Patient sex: M
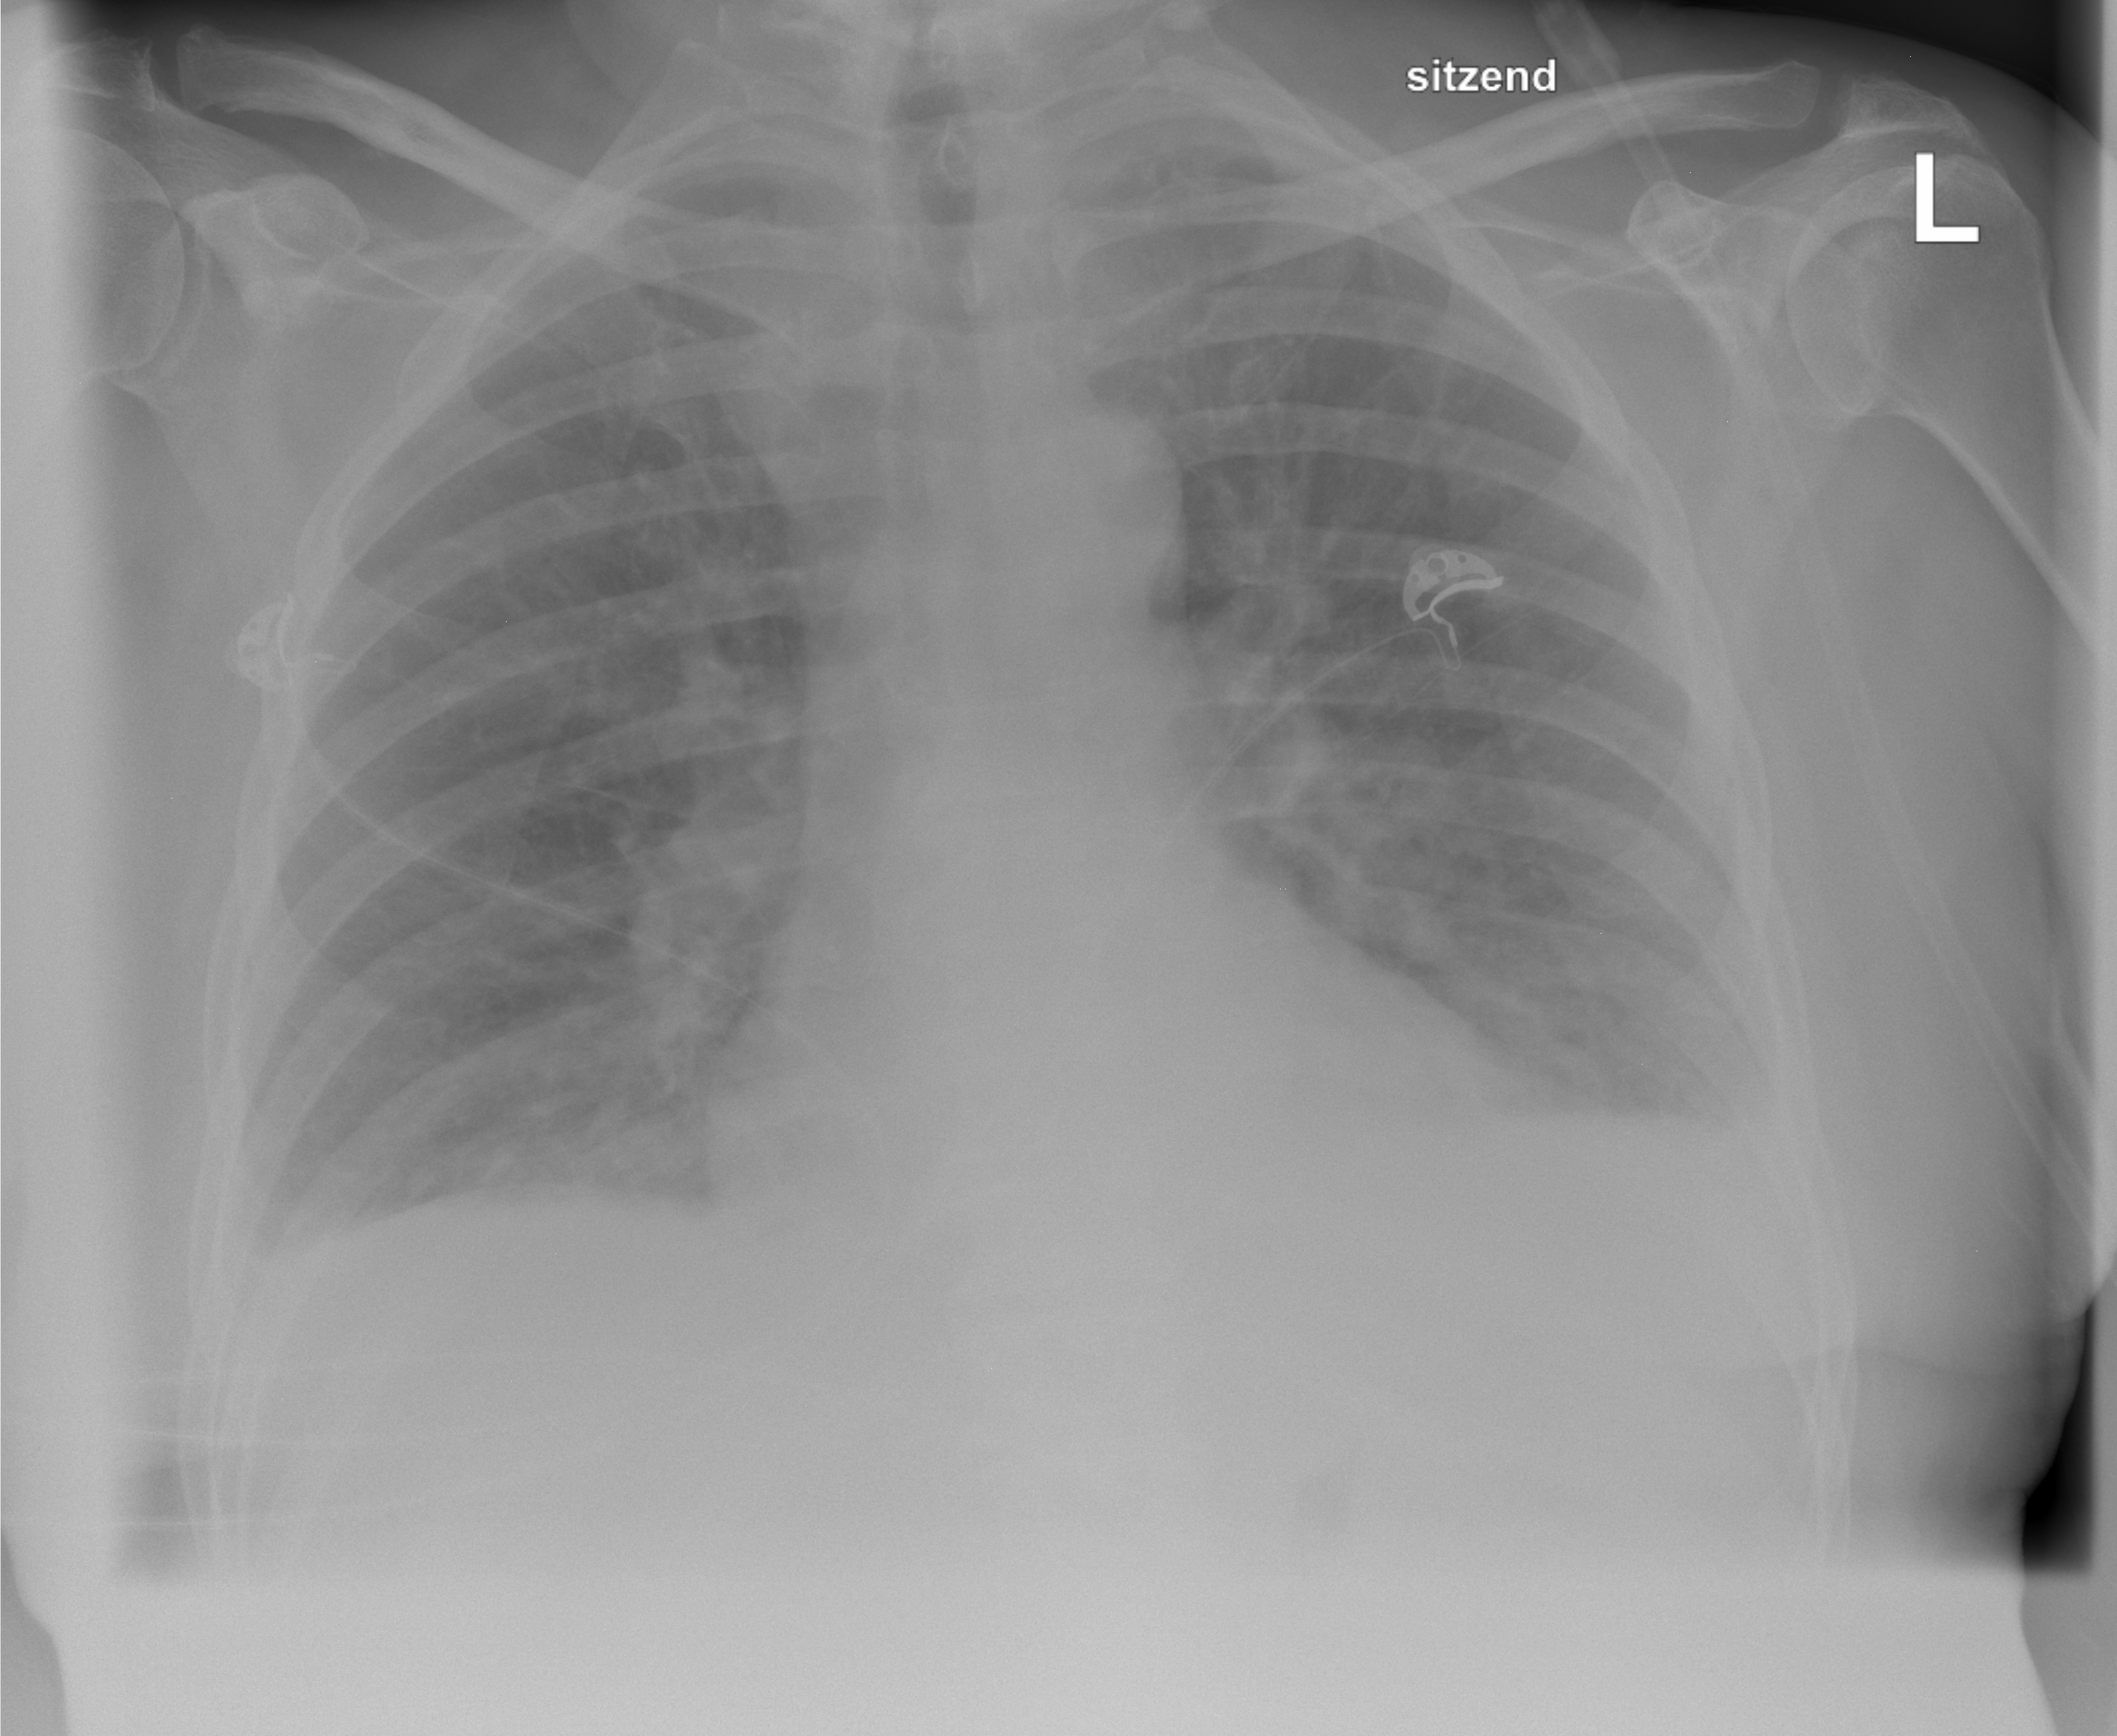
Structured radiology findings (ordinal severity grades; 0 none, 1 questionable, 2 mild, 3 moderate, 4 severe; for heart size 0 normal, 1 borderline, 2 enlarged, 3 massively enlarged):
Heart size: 0
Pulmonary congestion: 1
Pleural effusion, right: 2
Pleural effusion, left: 2
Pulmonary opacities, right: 0
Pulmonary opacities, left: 0
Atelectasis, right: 1
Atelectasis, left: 1